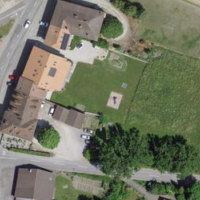
EUNIS habitat code: 55
Species observed at this site:
Portulaca oleracea